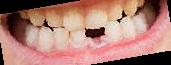
Condition: hypodontia